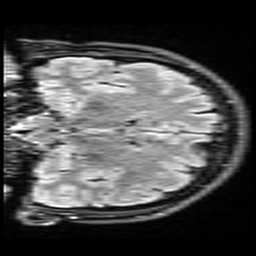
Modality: FLAIR
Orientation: coronal
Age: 38
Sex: male
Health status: healthy
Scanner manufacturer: siemens
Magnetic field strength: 3 T
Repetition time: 9 s
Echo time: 0.088 s